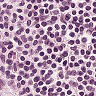
Metastatic tissue present: no